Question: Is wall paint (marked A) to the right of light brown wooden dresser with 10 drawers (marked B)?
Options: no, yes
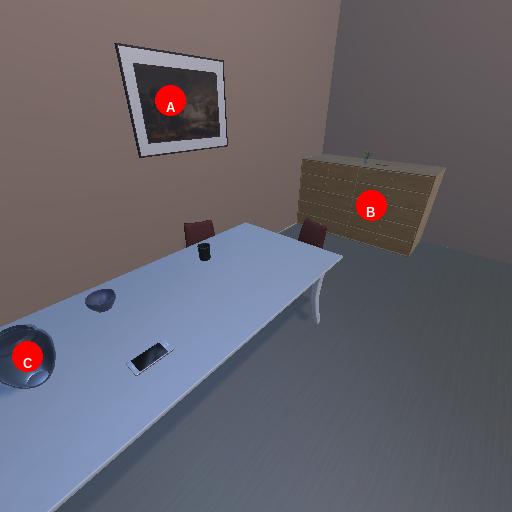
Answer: no